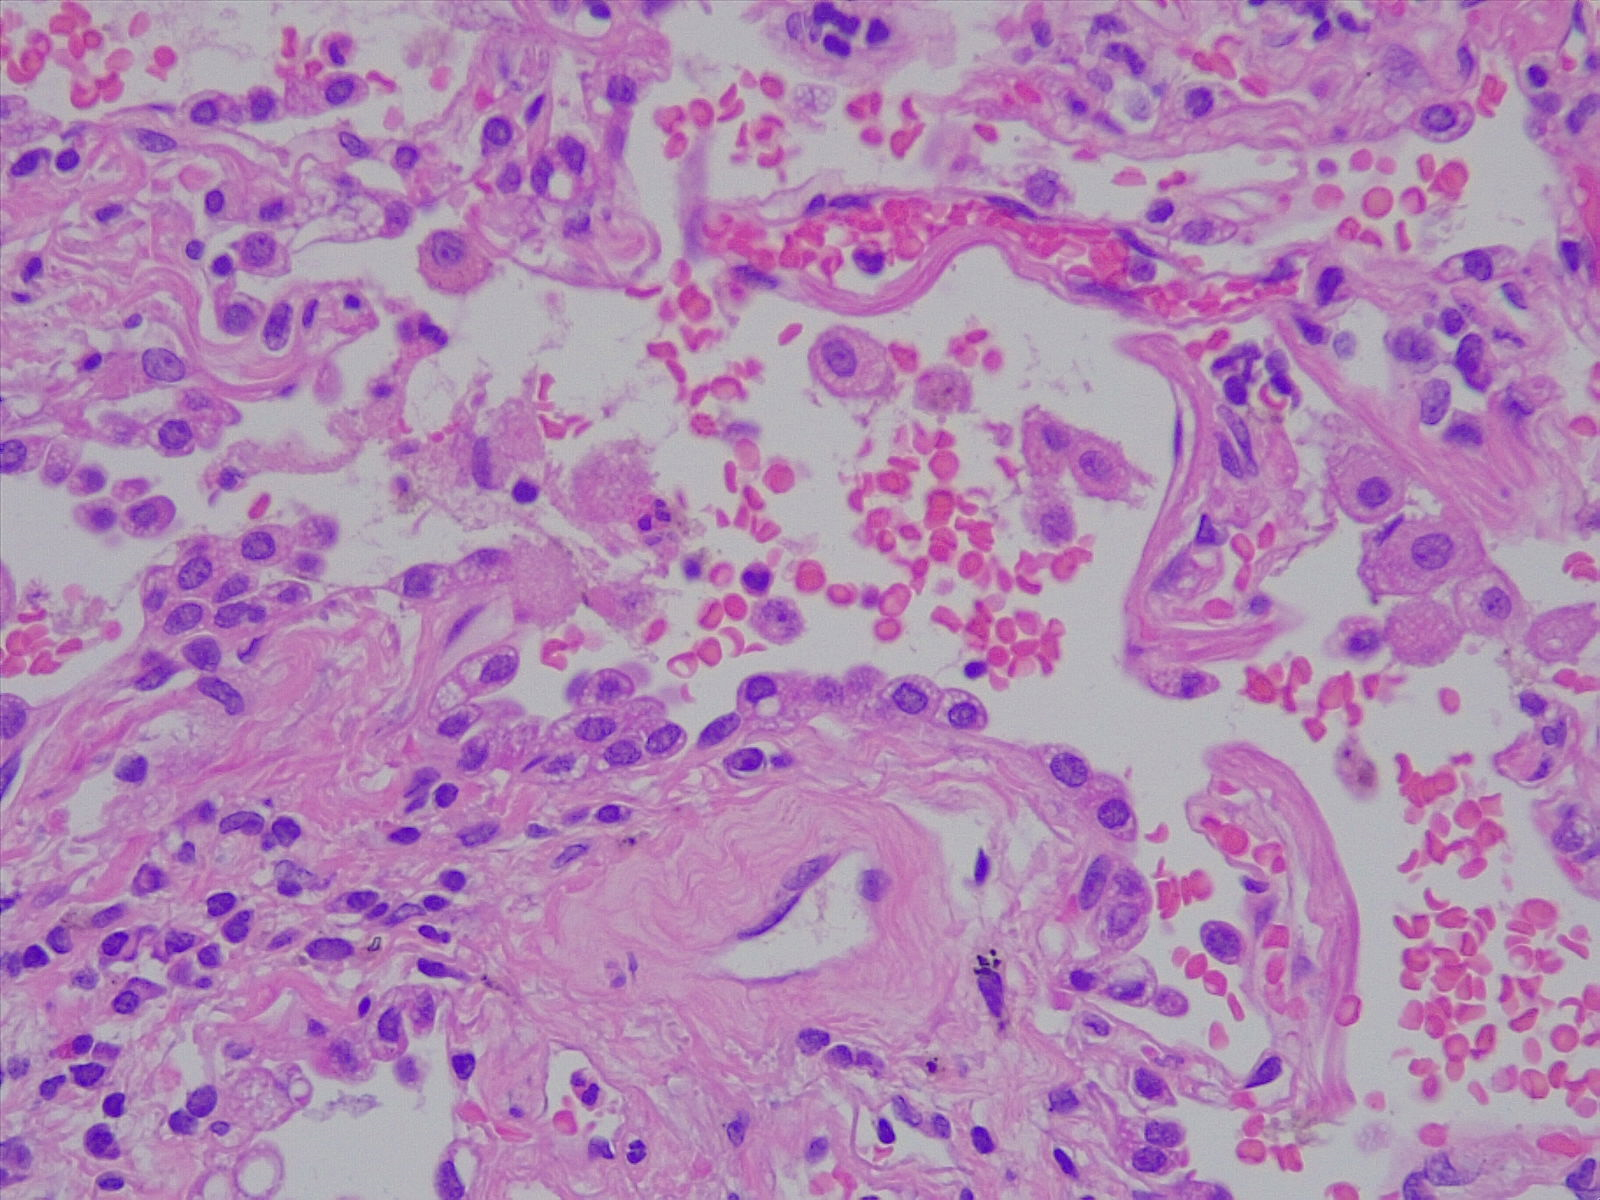
Label: normal lung tissue